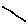
Label: line